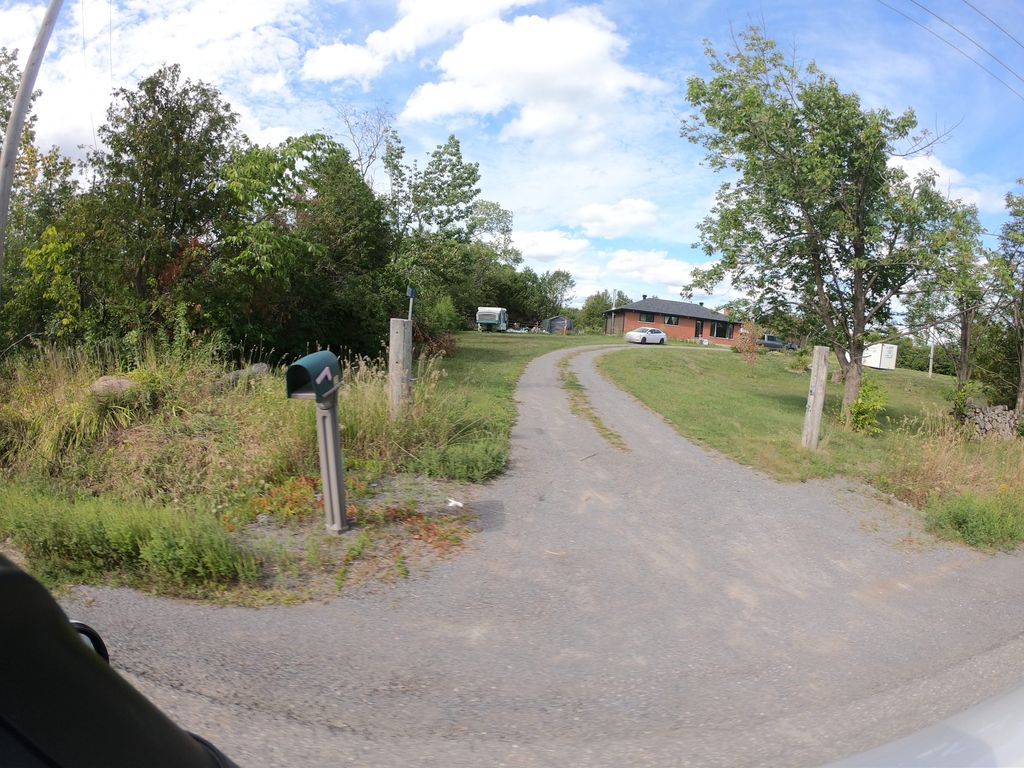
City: ottawa-gatineau